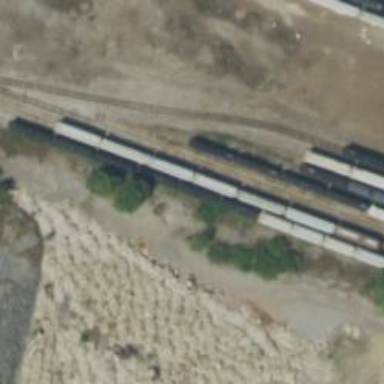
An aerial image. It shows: Abandoned railway spur.